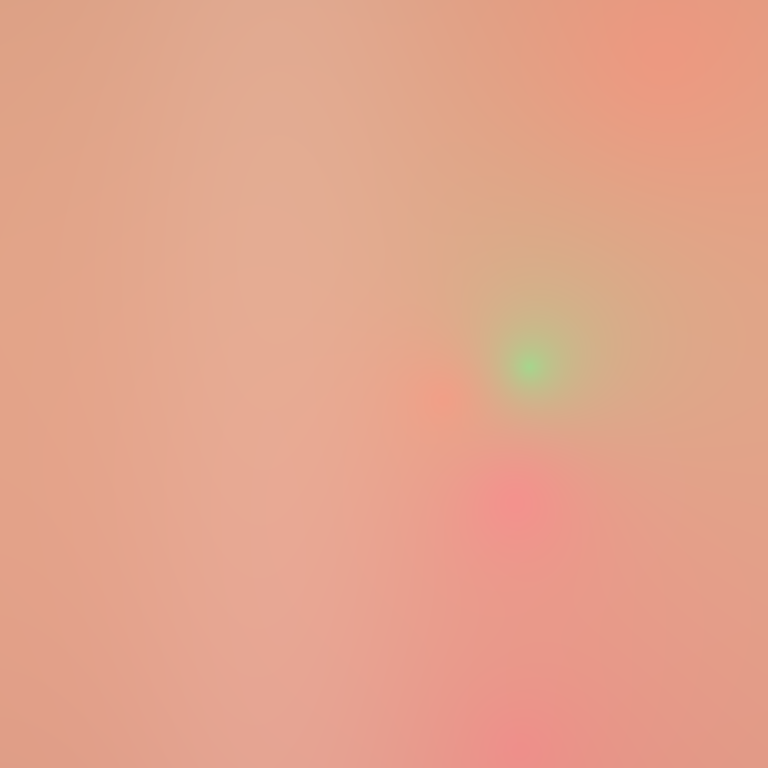
Abstract light effect, smooth gradient from soft peach to gentle green, serene atmosphere, subtle glow, no room, no furniture, no objects.